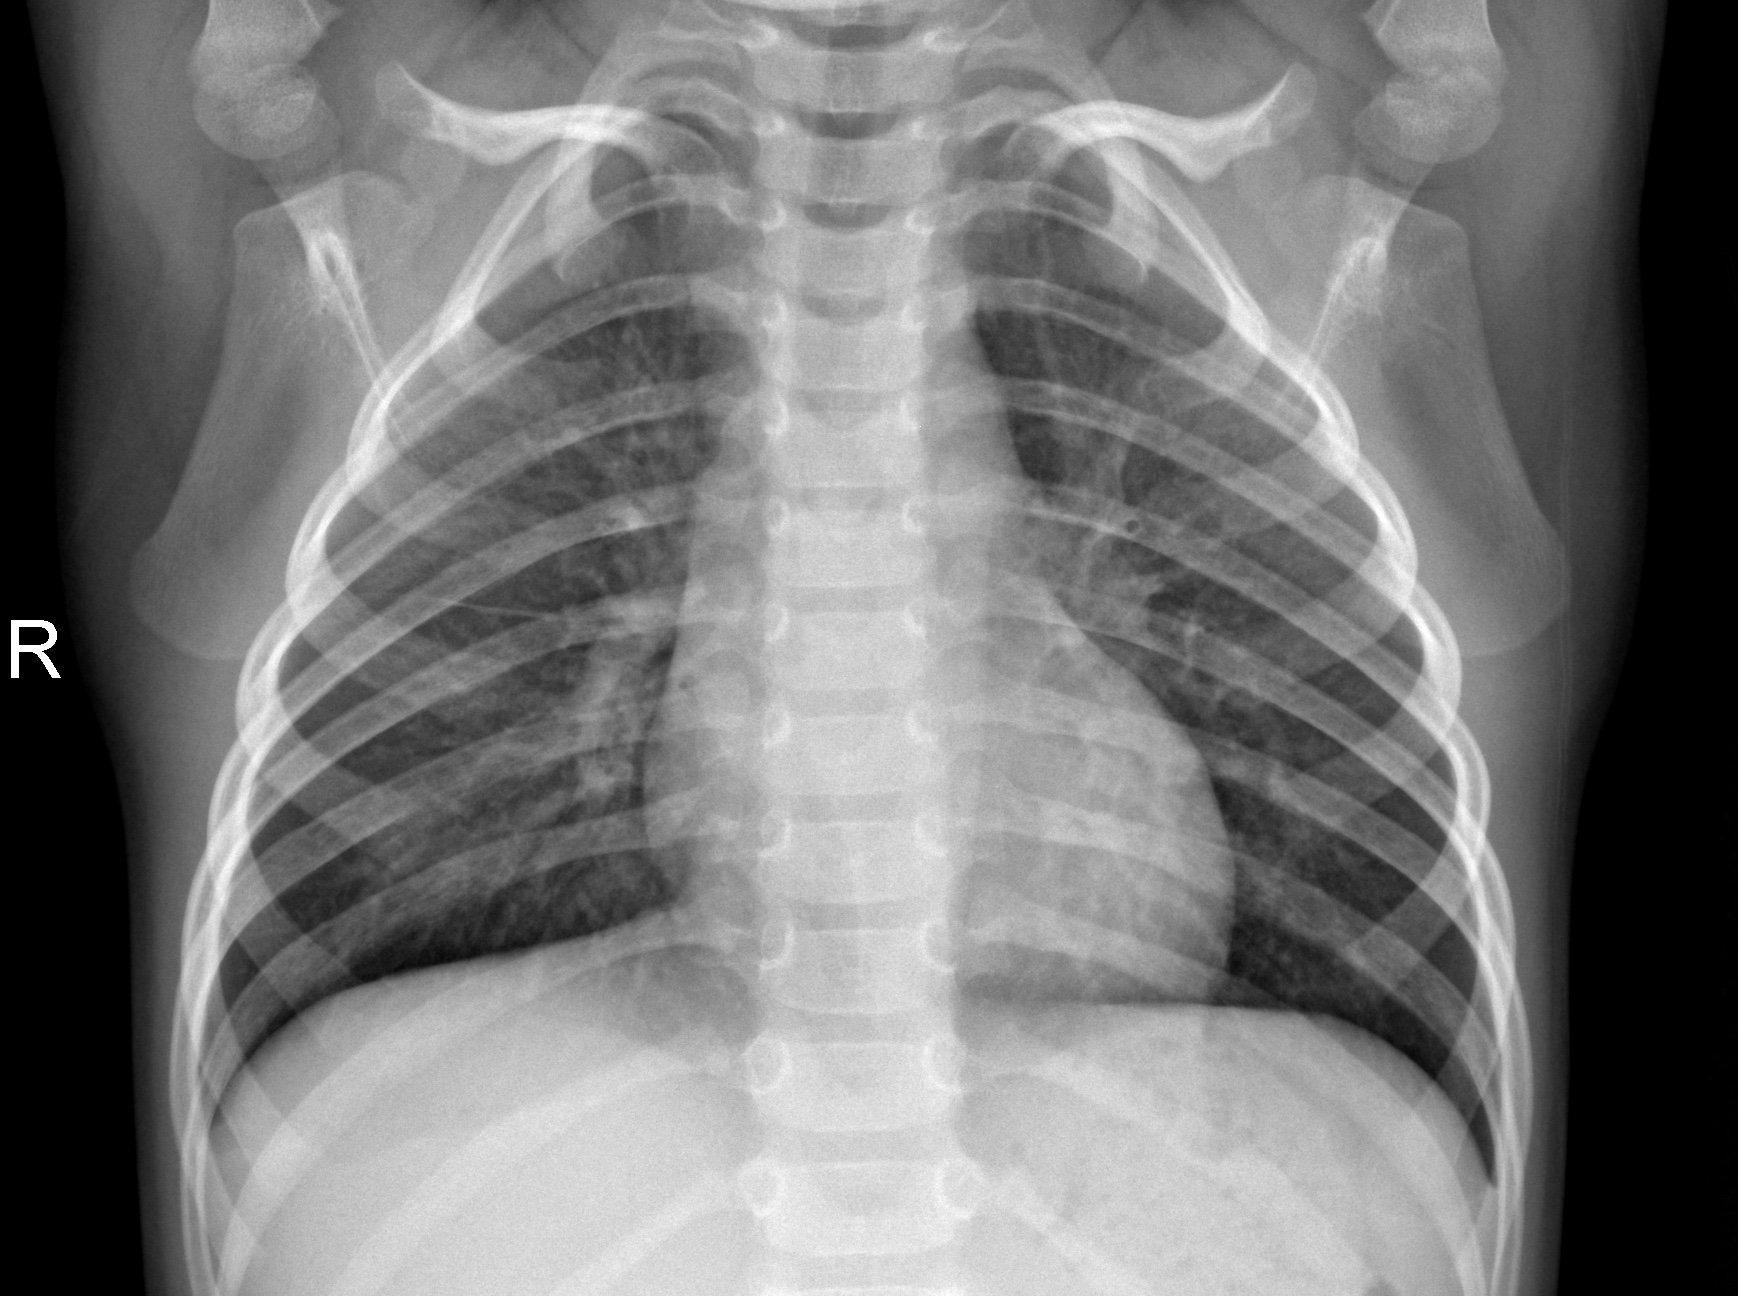
Diagnosis: NORMAL